Interaction volume radius: 10 \u00c5
Interaction volume height: 30 \u00c5
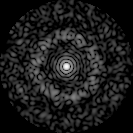
Disorder parameter: 0.8375